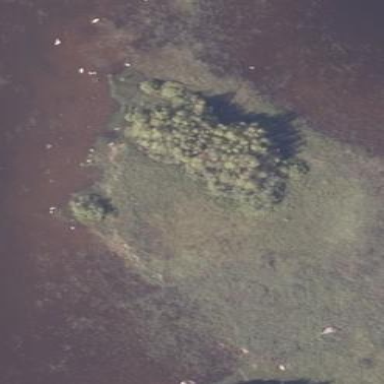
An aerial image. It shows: Islet covered with deciduous broadleaved woodland.